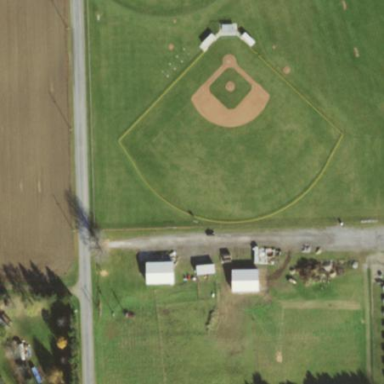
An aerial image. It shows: Baseball pitch for leisure land.